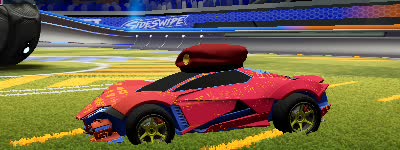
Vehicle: werewolf